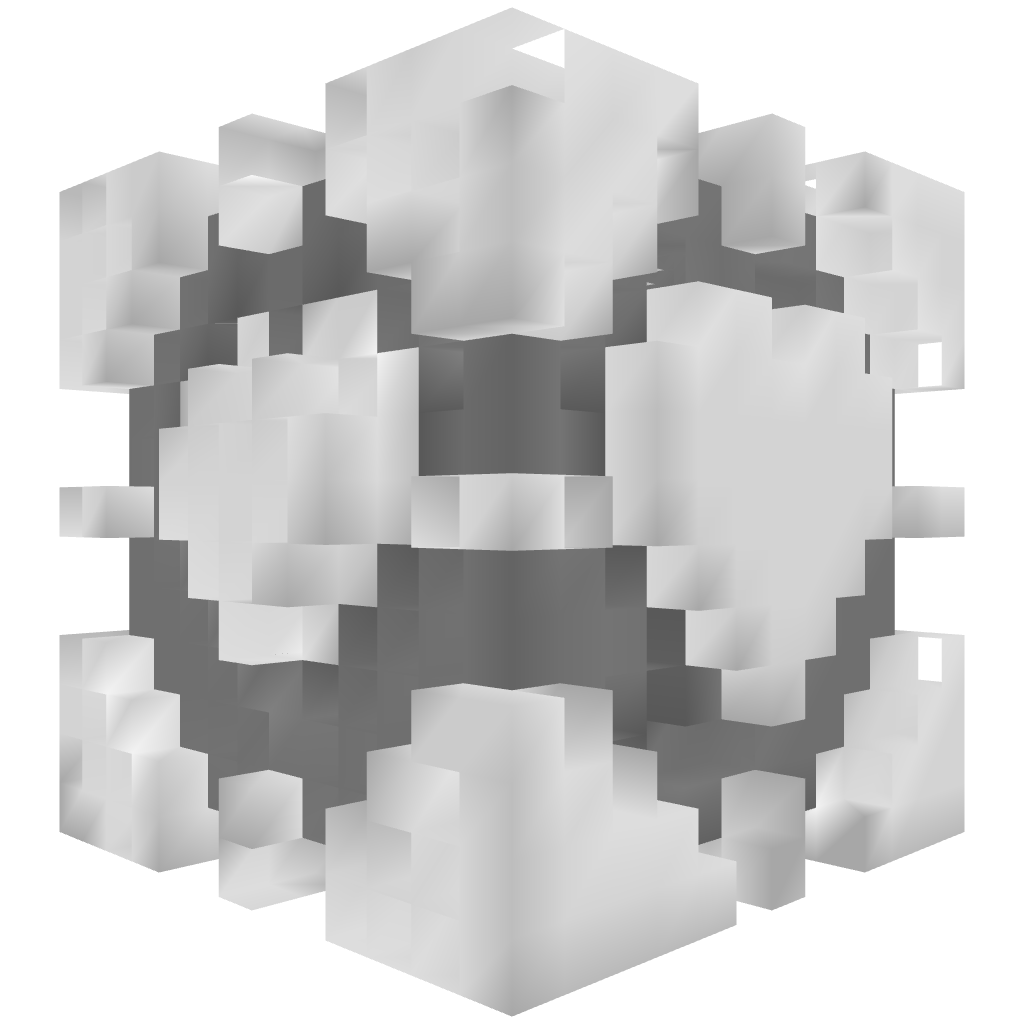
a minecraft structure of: Companion cube house bad low quality